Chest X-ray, PA view. Patient: 48 years old, sex M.
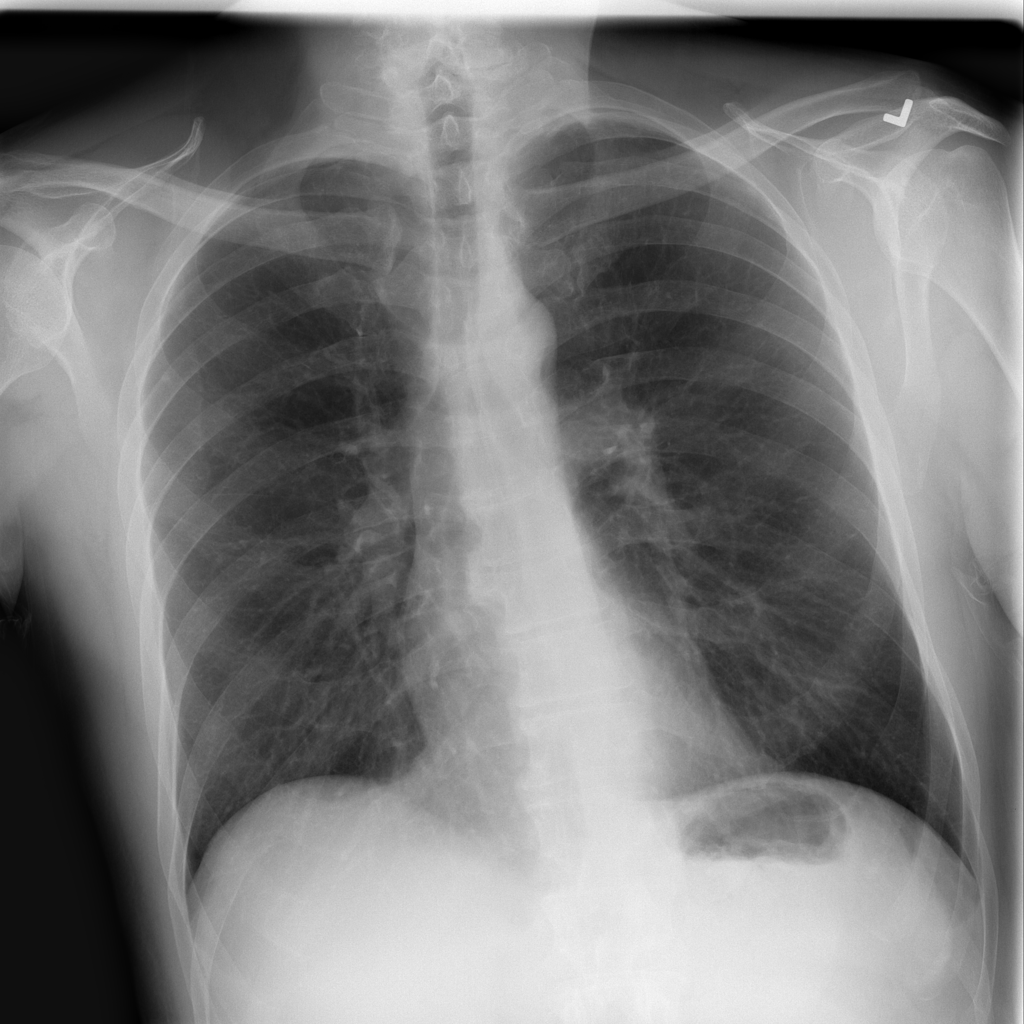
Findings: No Finding